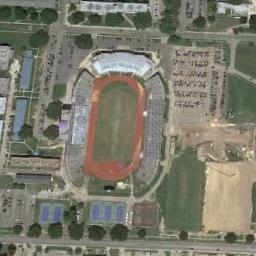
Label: stadium